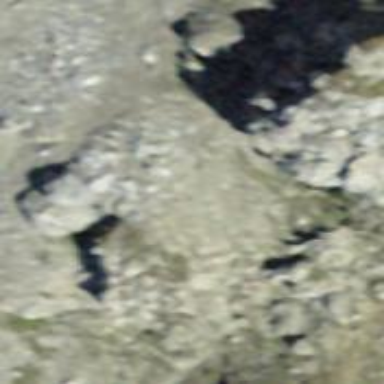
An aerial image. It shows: Landscape dominated by bare rock.